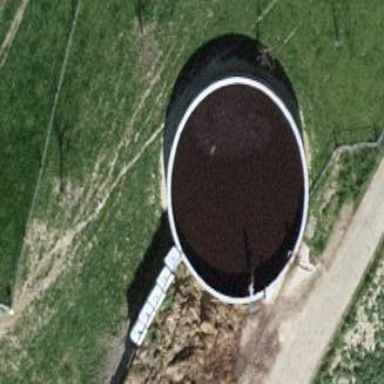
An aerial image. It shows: Storage tank building.